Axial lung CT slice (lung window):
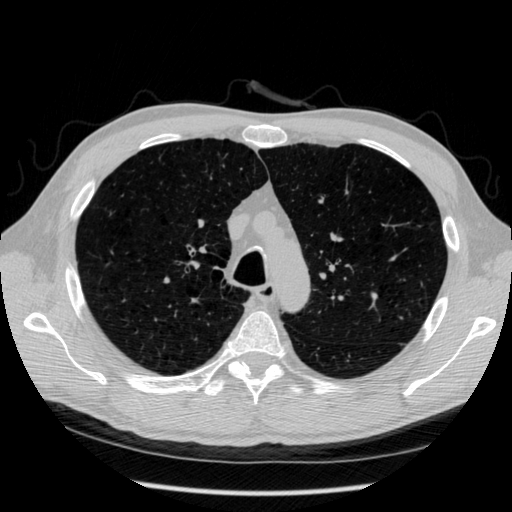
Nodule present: no